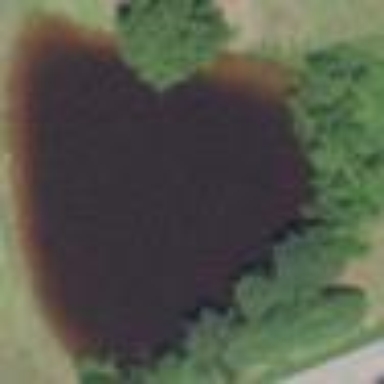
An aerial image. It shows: Beautiful lake surrounded by nature.